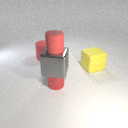
small red rubber cylinder above small red metal cylinder